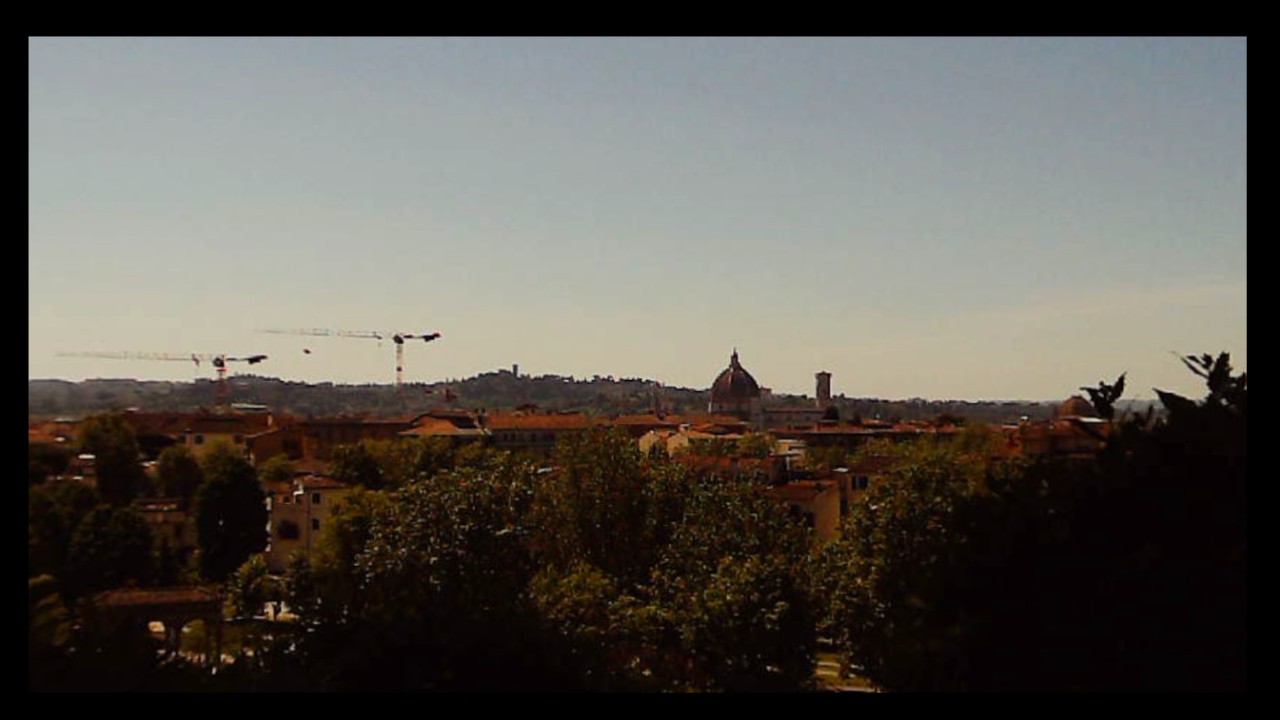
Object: DarwinFPV cineape20